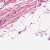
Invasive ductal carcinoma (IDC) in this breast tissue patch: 1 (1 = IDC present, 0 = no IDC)